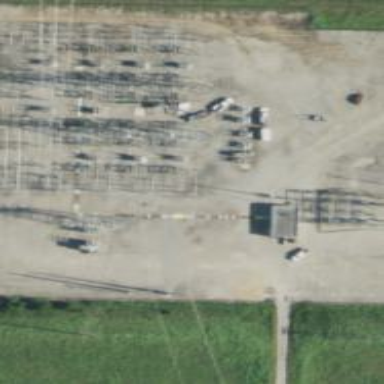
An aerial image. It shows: Switch for power supply.